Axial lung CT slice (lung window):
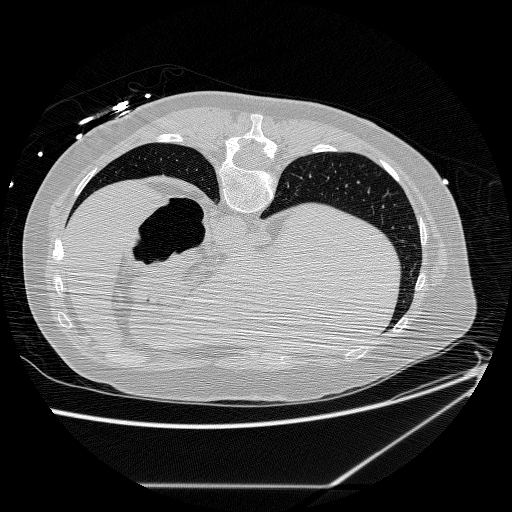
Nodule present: no